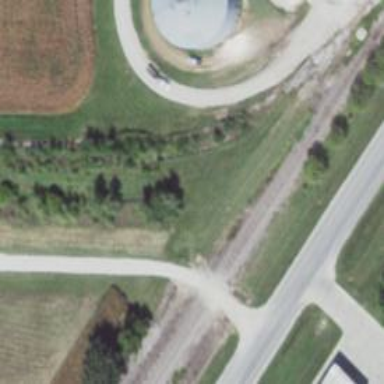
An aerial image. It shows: Rail spur service.